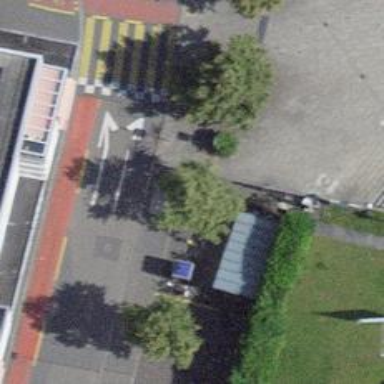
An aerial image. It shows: Bicycle parking area with wall loops for securing bikes.